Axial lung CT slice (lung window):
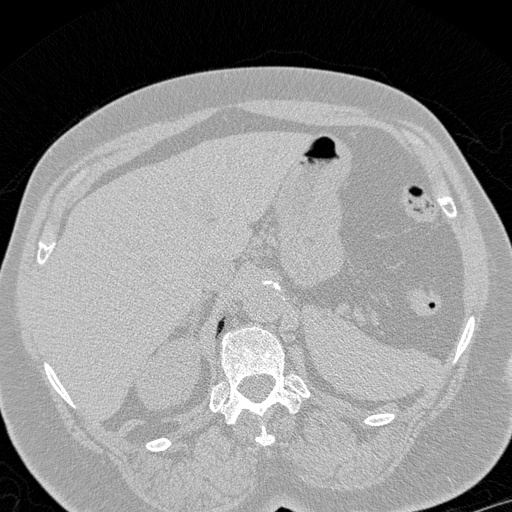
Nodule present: no